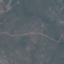
Land use / land cover: HerbaceousVegetation